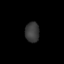
Tissue: lung
Cell type: Fibroblasts
Senescence score: 0.5487
Nuclear area (px): 278
Mean DAPI intensity: 58.219